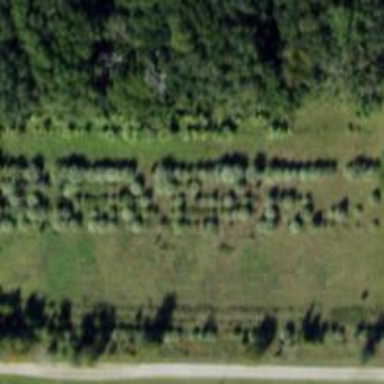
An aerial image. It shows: Plant nursery specializing in trees.